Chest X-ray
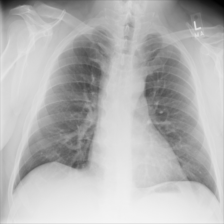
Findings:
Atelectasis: negative
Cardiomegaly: negative
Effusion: negative
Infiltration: negative
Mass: negative
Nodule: negative
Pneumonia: negative
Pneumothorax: negative
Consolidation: negative
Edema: negative
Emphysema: negative
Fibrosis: negative
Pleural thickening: negative
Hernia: negative